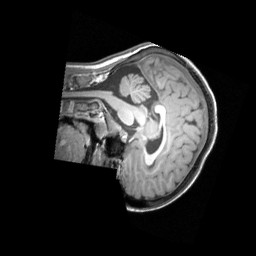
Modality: T1w
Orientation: sagittal
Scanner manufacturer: siemens
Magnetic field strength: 3 T
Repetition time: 1.69 s
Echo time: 0.00261 s